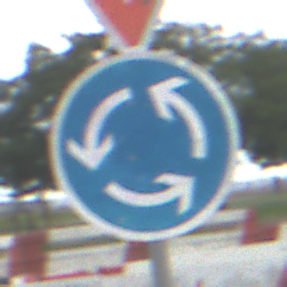
Verkehrszeichen: Kreisverkehr
Zusatzzeichen oben: VorfahrtGewaehren
Umgebung: Outdoor, RoadRail
Tageszeit: MorningAfternoon
Wetter: PartlyCloudy
Licht: Natural
Jahreszeit: NotSpecified
Kontrast: LowContrast